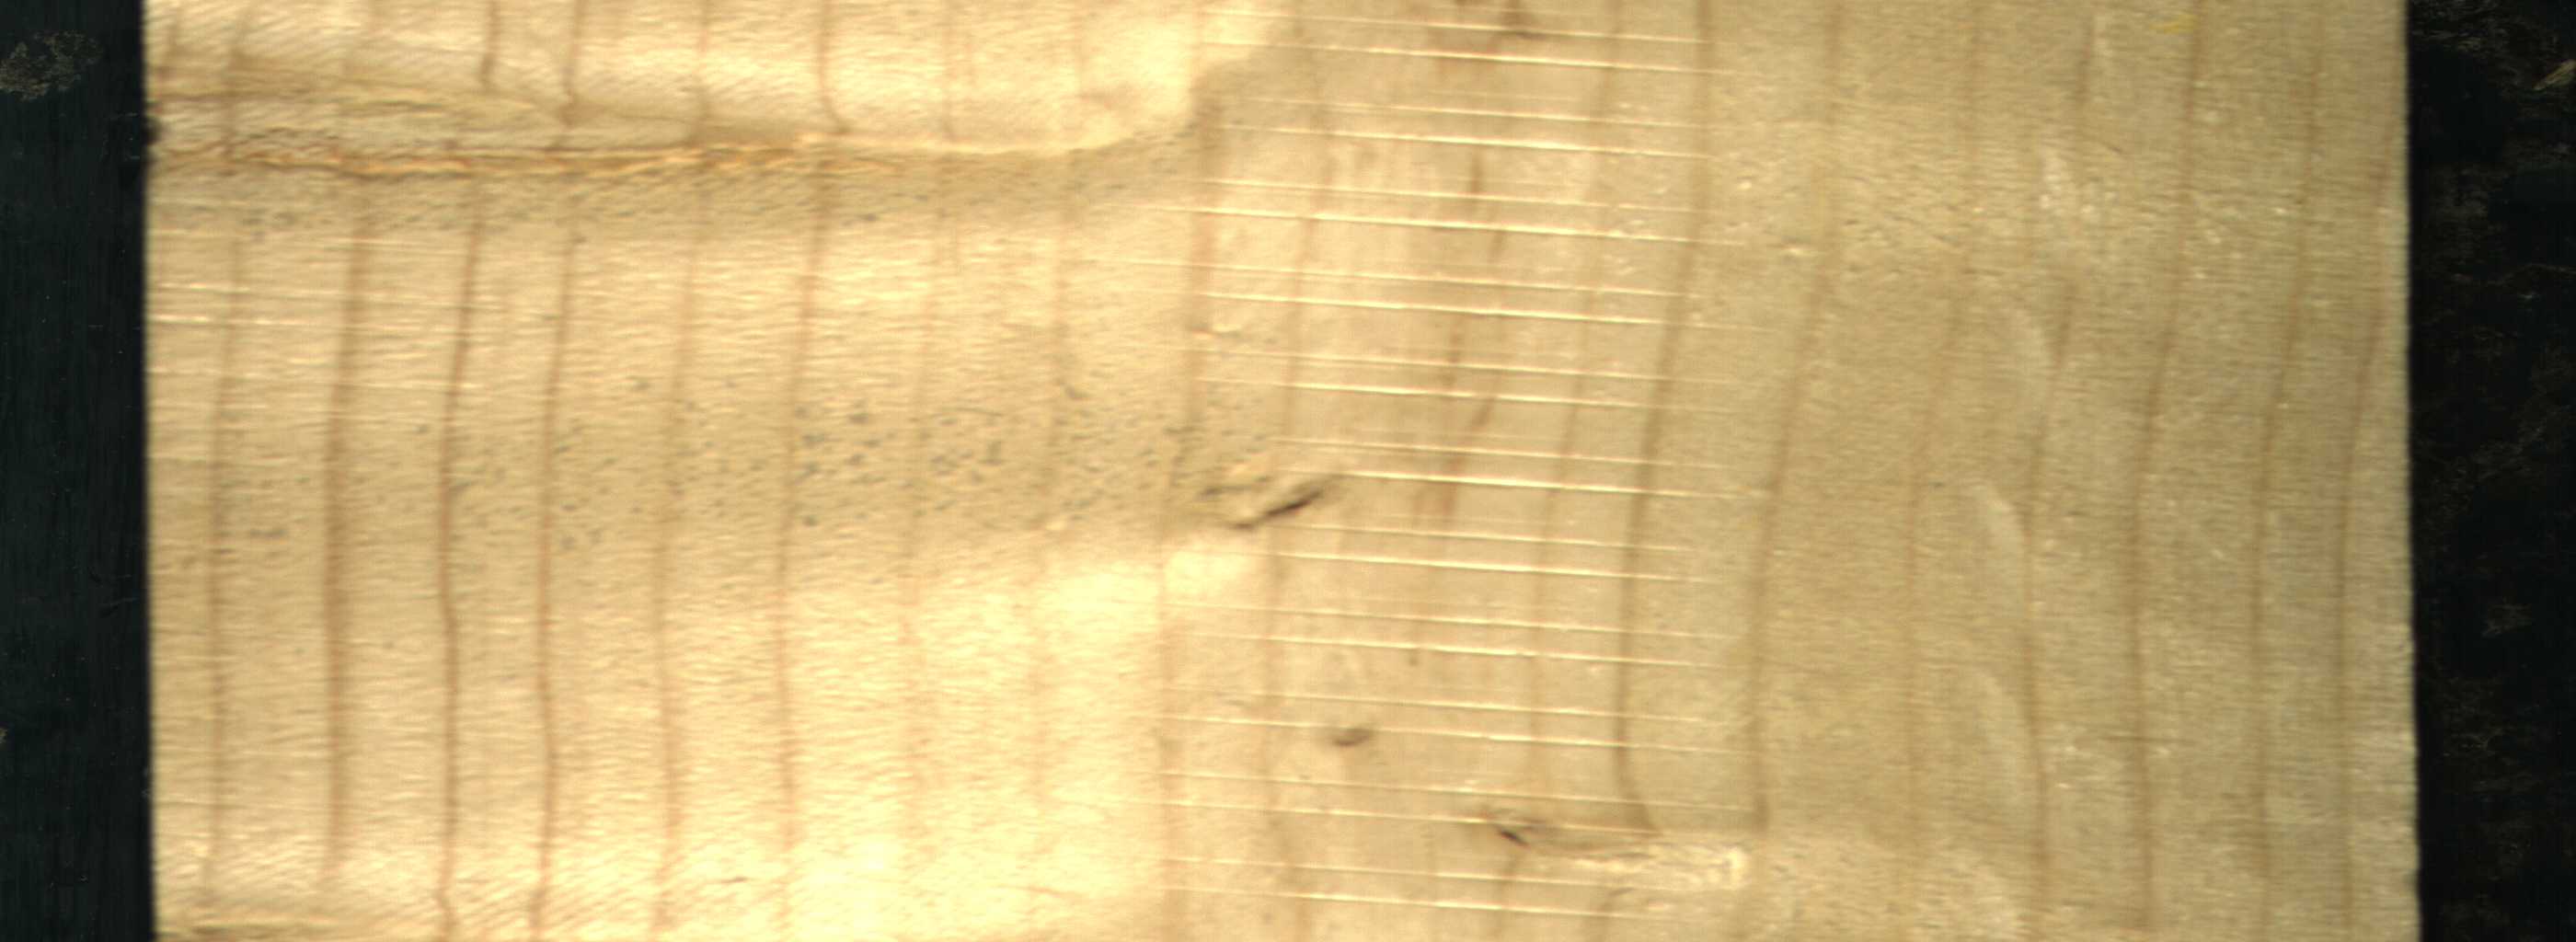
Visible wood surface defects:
Live_Knot
Live_Knot
Live_Knot